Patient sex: M
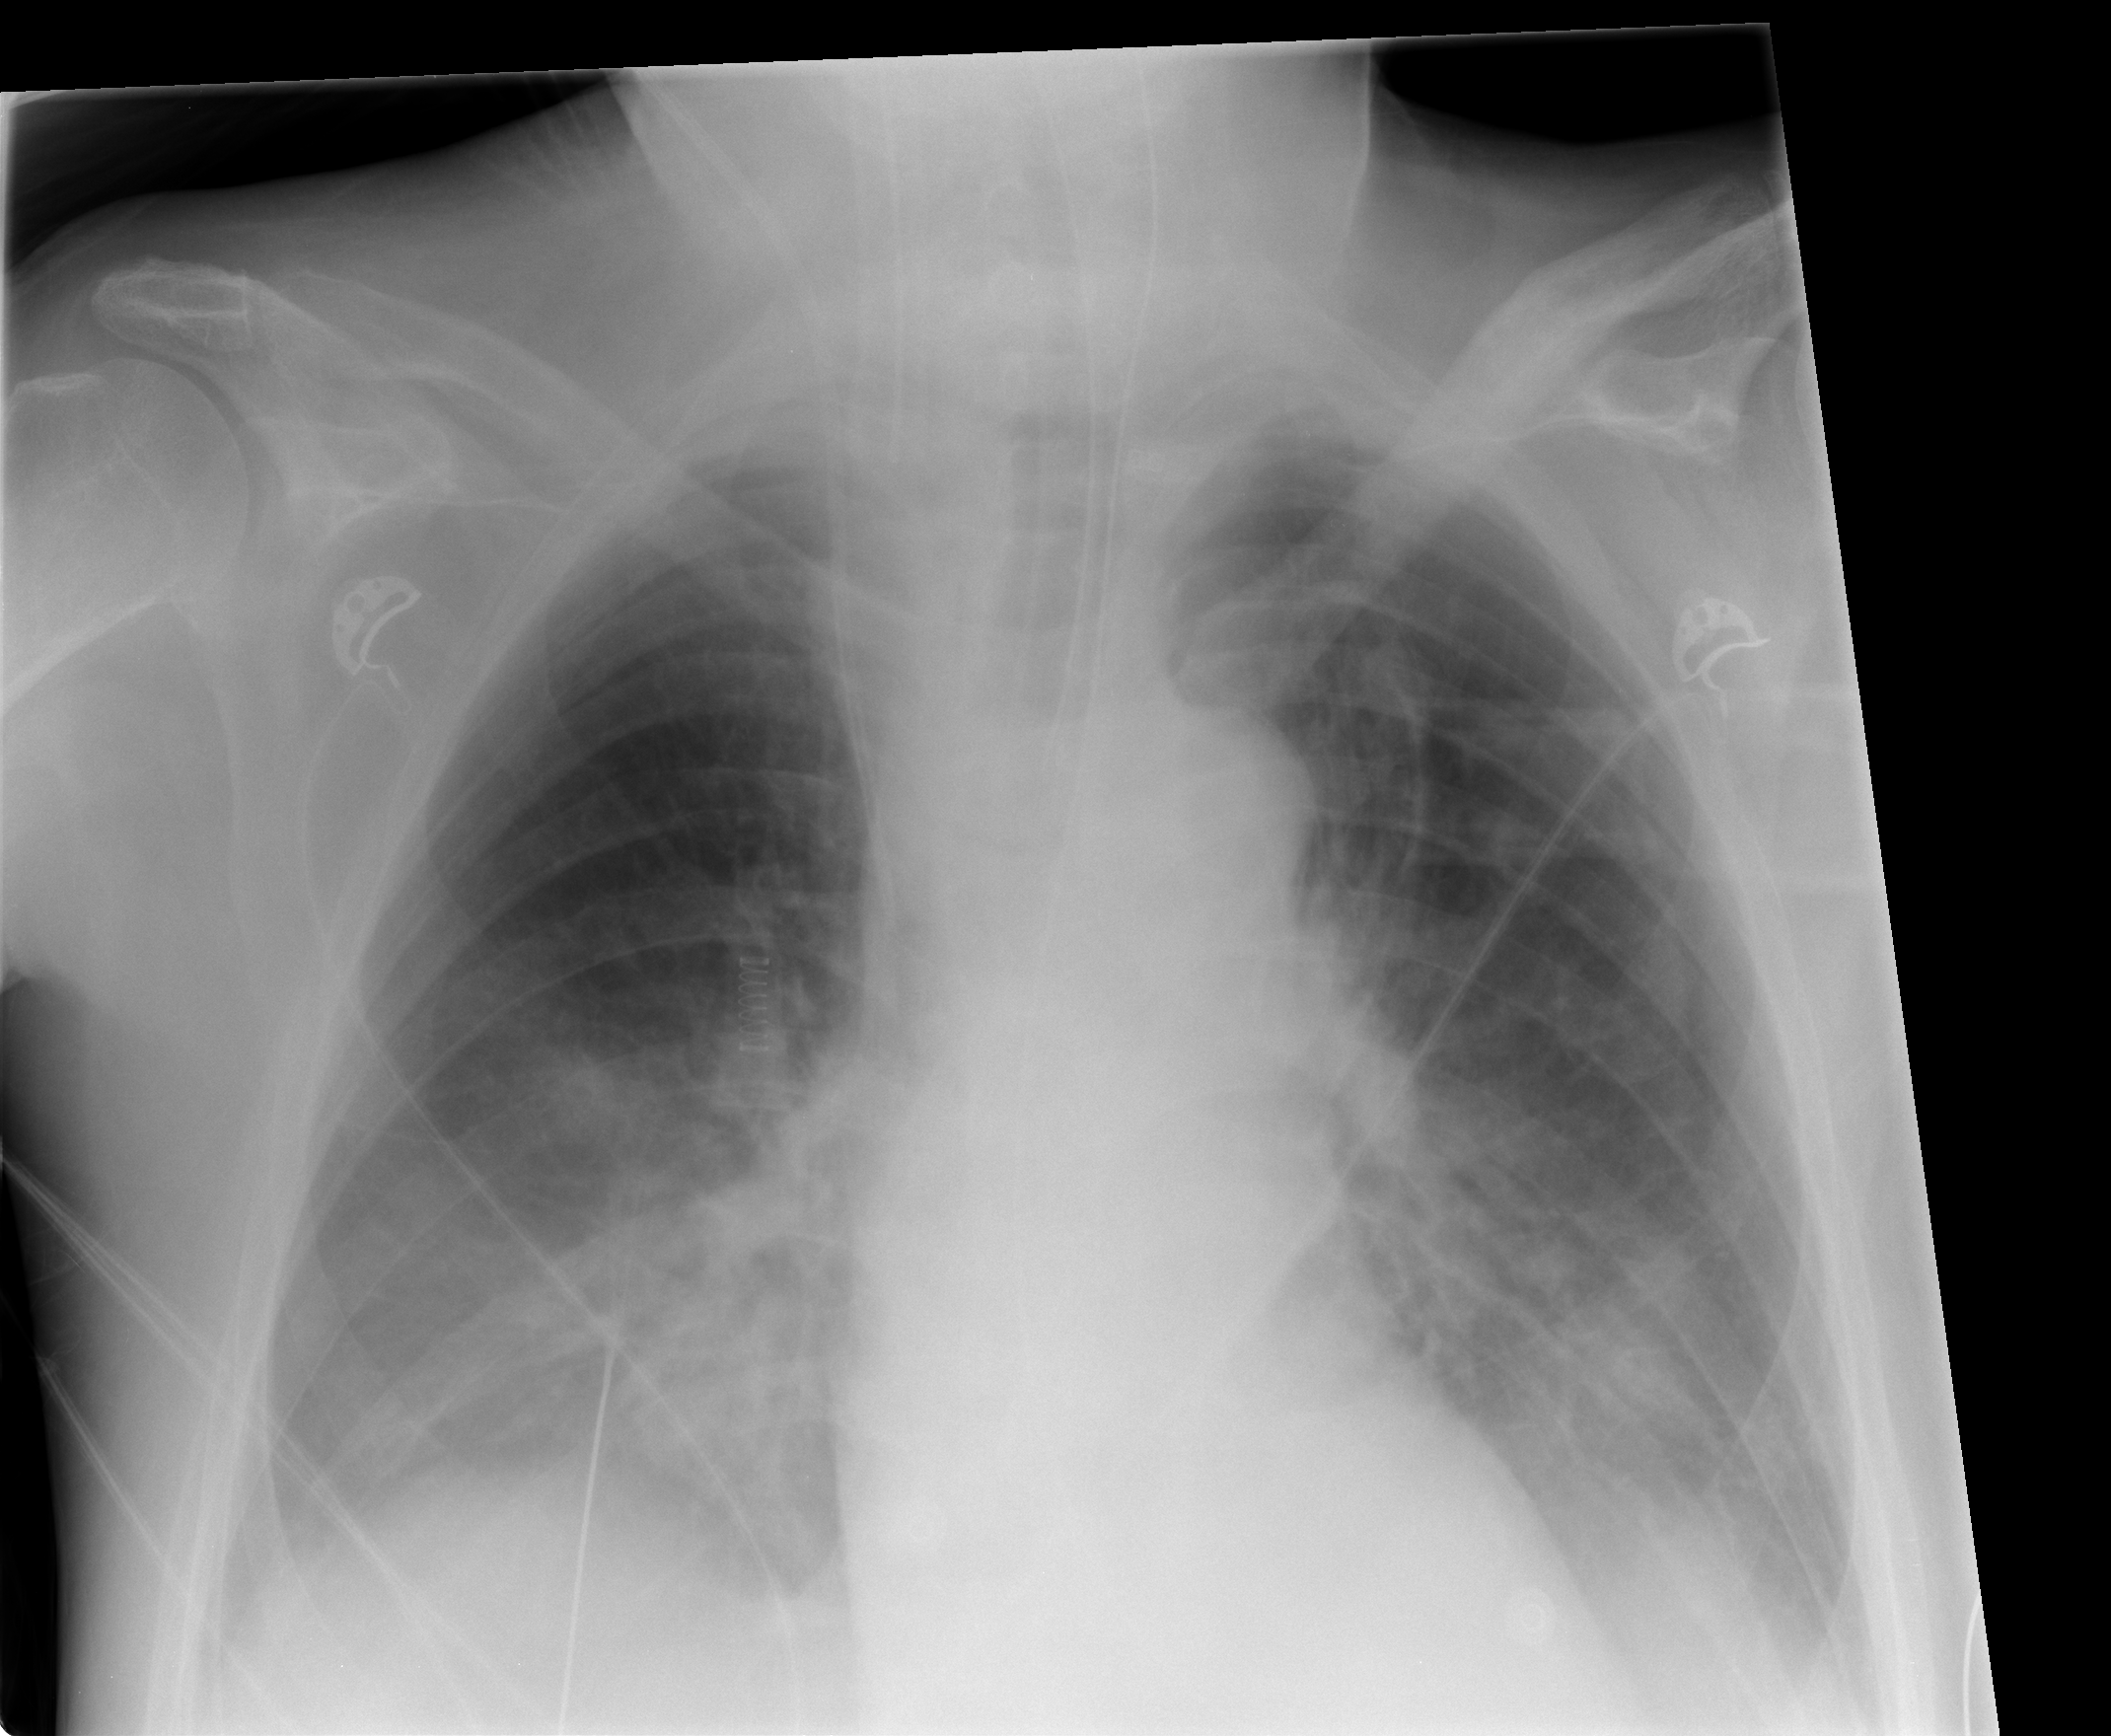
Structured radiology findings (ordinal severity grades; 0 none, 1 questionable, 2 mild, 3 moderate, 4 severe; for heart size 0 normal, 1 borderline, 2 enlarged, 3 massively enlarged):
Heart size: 0
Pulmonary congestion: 2
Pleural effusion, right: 2
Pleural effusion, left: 2
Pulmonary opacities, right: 2
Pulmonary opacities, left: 0
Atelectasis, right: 2
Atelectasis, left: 2